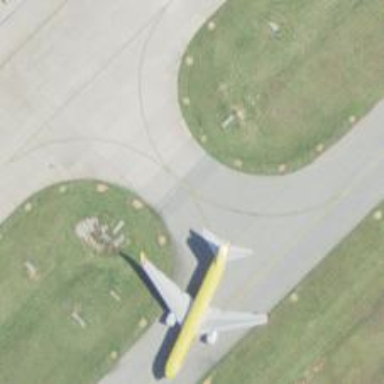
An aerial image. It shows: View of taxiway at the airport.